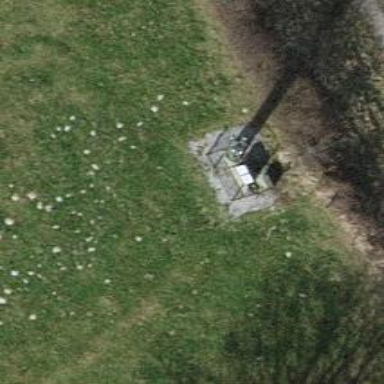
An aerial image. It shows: Mast tower used for communication.